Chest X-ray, PA view. Patient: 46 years old, sex F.
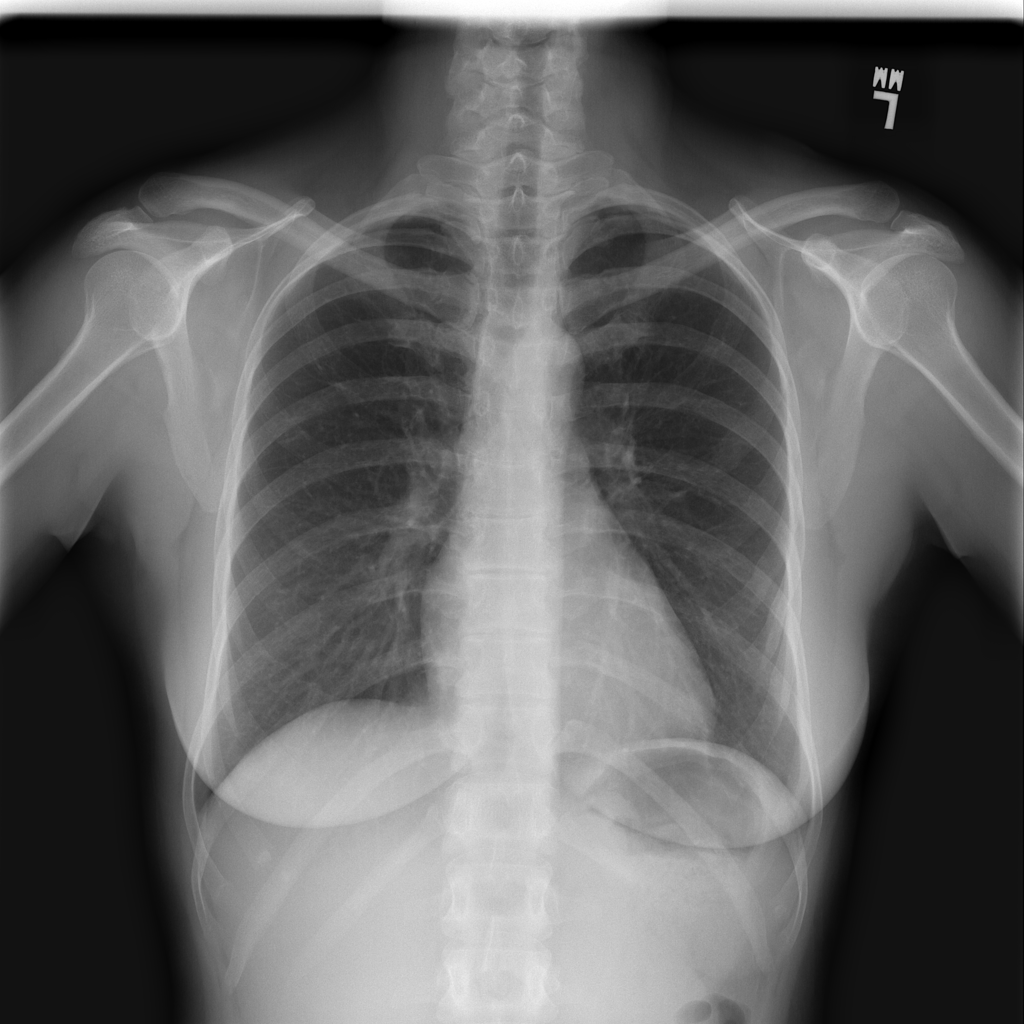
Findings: No Finding